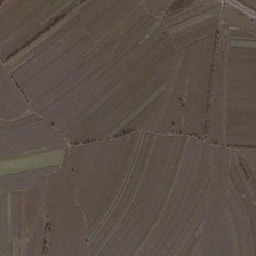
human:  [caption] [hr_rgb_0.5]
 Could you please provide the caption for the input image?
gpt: There are brown farmlands with different fabric types.

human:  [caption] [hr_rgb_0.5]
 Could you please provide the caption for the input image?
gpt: There's a brown field with different textures.

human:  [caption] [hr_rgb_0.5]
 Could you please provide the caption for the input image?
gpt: there is a piece of brown agricultural land that has different types of consistency.

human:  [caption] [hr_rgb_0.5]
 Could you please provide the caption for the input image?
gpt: it is a farmland most of which is bare brown soil .

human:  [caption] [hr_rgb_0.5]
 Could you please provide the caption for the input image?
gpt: There are brown fields of different textures.